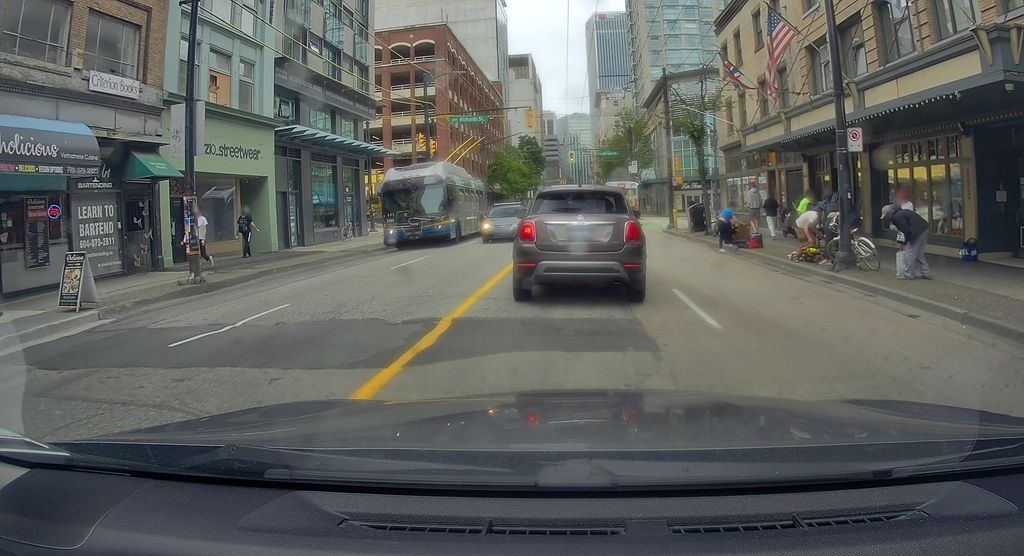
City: vancouver